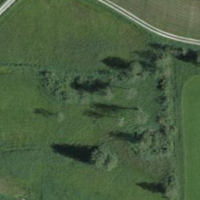
EUNIS habitat code: 23
Species observed at this site:
Caltha palustris
Carex davalliana